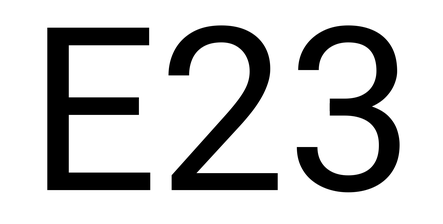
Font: Roboto_Regular